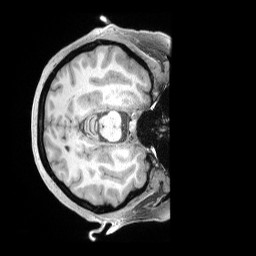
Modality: T1w
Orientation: axial
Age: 37
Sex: female
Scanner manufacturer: siemens
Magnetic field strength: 3 T
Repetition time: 2 s
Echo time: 0.00211 s